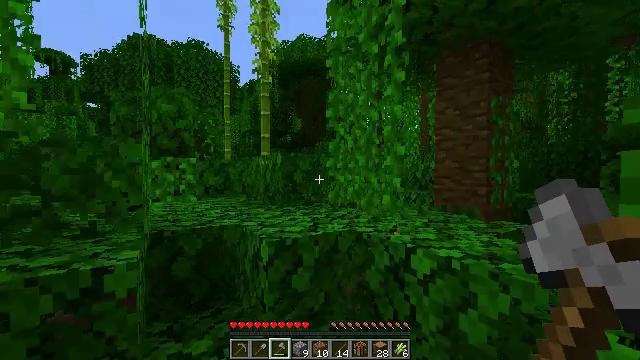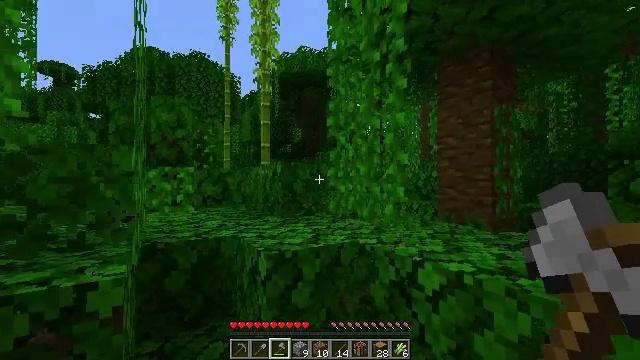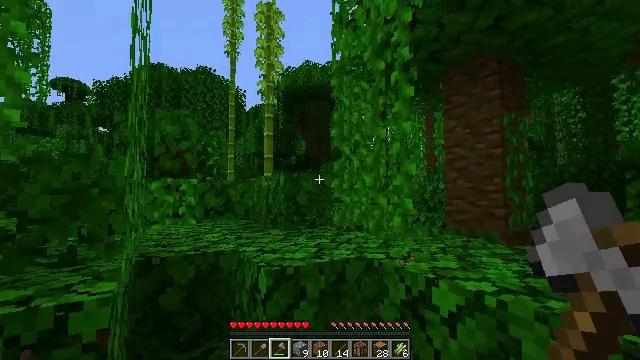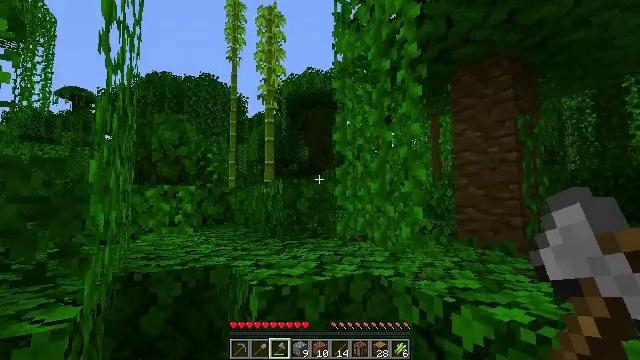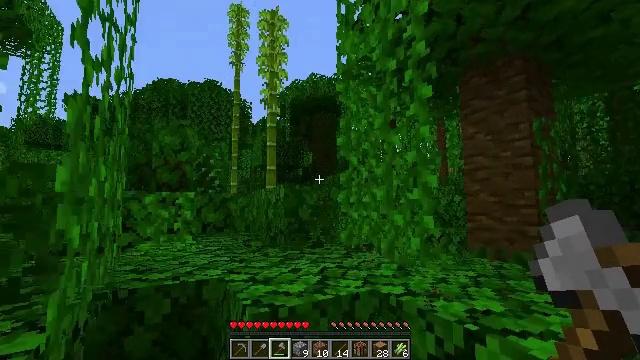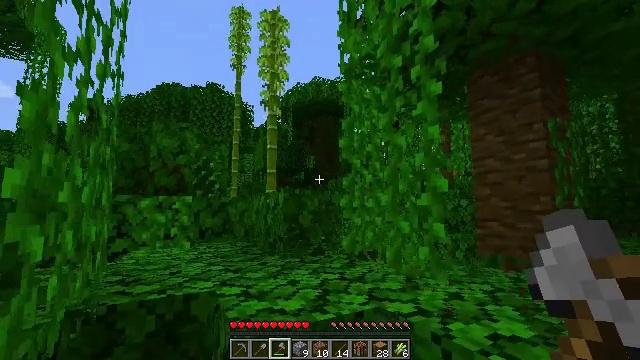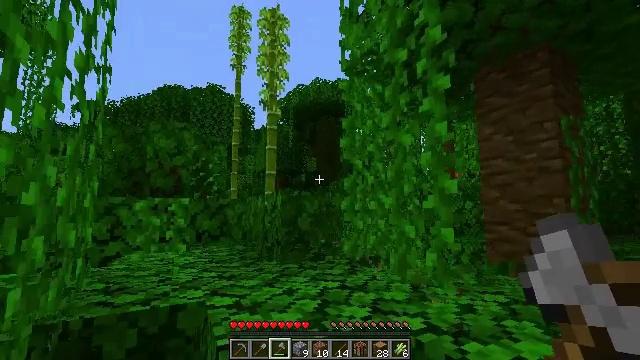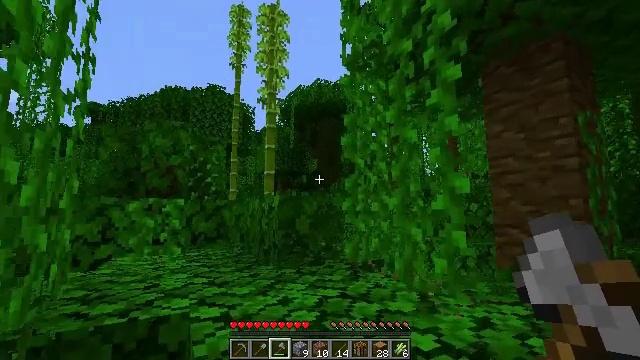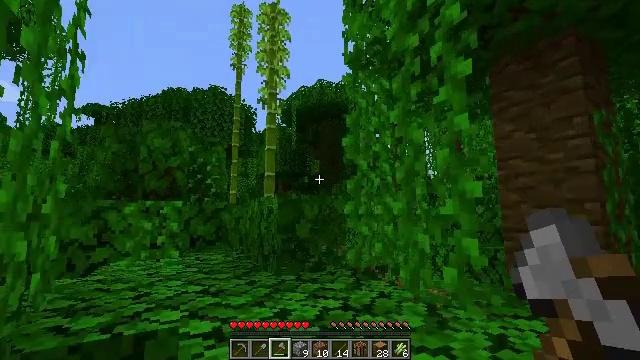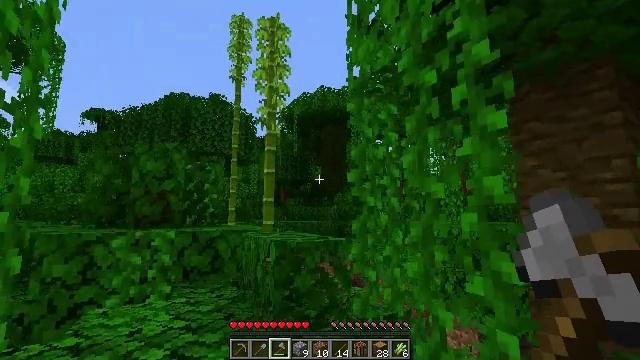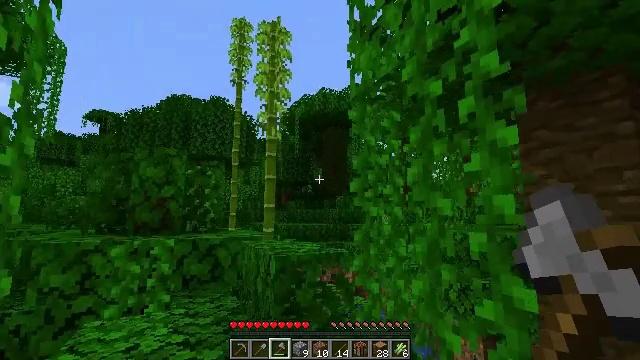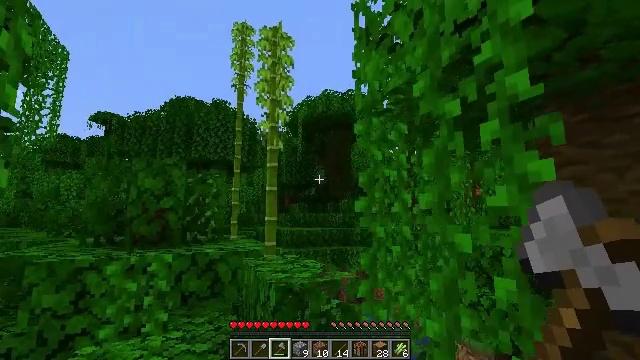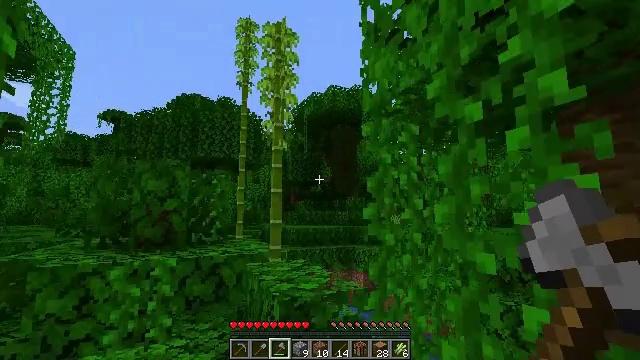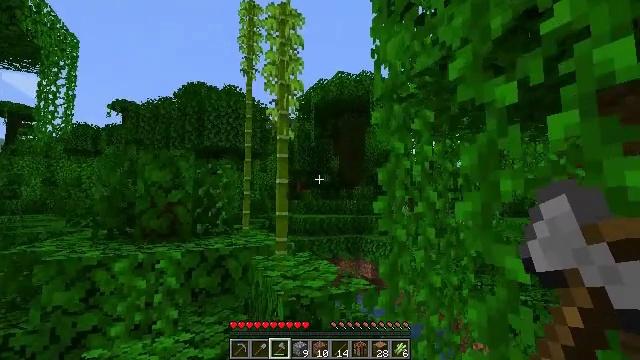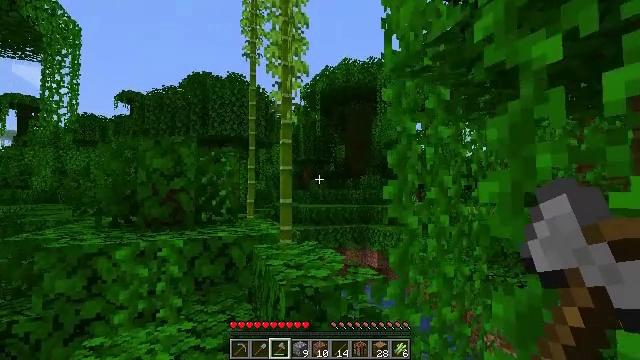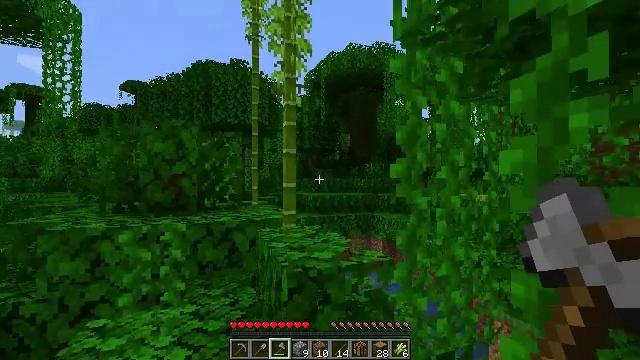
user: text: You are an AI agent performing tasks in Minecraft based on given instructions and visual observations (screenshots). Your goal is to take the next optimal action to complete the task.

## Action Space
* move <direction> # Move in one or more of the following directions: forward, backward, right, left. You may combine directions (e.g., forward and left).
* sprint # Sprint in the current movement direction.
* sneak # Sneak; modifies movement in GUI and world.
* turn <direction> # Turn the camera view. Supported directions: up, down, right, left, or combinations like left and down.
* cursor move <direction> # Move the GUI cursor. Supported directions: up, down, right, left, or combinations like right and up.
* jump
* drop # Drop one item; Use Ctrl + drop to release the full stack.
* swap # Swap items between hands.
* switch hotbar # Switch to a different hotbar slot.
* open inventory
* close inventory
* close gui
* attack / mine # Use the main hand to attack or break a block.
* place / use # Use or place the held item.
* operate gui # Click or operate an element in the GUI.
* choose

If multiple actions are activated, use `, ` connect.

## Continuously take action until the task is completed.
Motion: motion action
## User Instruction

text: Collect some bamboo.
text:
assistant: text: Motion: move forward, turn up
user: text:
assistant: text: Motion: move forward, turn up
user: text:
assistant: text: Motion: move forward, turn up
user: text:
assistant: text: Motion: move forward, turn up
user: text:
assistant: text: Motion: move forward
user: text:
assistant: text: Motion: move forward
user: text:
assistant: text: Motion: move forward
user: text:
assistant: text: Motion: move forward, jump
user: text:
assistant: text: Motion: move forward, jump
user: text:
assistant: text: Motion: move forward, jump
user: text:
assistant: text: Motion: move forward, jump
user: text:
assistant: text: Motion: move forward, turn left, jump
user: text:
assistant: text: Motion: move forward, turn left and down, jump
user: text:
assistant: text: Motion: move forward, turn left and down
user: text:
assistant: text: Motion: move forward, turn left and down
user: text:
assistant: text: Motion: move forward, turn left and down
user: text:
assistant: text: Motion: move forward, turn left and down
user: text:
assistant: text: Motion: move forward, turn down
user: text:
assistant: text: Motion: move forward, turn left and down
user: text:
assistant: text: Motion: move forward, turn down
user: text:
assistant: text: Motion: move forward, turn down
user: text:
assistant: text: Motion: move forward, turn down
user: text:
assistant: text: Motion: move forward, turn down, jump
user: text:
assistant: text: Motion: move forward, turn left and down, jump
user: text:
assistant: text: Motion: move forward, turn down, jump
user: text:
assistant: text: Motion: move forward, turn down
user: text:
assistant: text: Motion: move forward, turn down
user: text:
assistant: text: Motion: move forward, turn down
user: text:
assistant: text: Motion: turn down
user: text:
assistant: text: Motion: turn down